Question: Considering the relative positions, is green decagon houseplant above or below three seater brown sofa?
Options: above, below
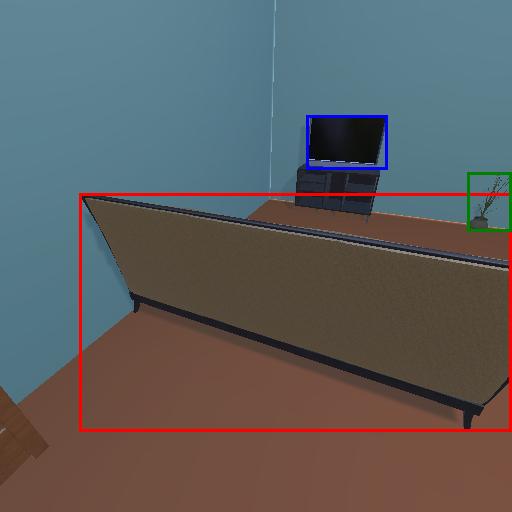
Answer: above